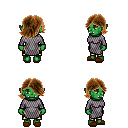
a pixel art fantasy rpg character, female body template, orc, green skin, chain mail, gold greaves, brown swoop hairstyle, brown slippers, four views (front, back, left, right), 2x2 character sprite sheet, small pixel art, hard edges, no anti-aliasing